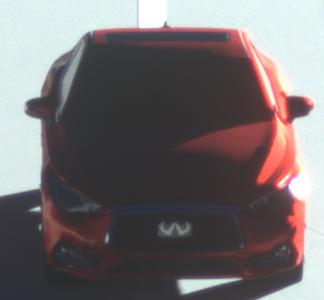
Make: Infiniti
Model: Q60 2.0t
Detailed model: Q60 (V37)
Model produced from: 2016/10
Model produced until: 2018/08
Doors: 2
Color: red
Road condition: dry road
Daytime: sunrise or sunset
Contrast: high contrast